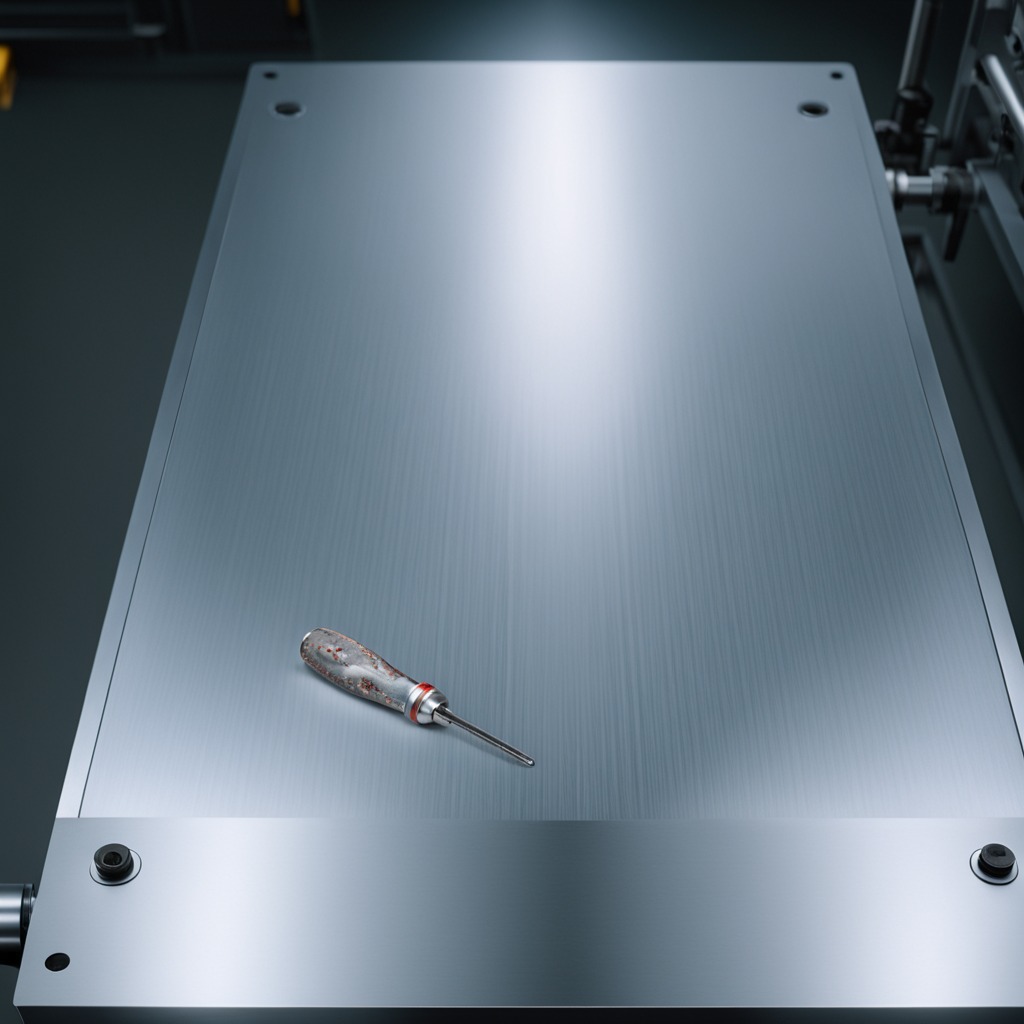
A screwdriver is lying on the metal table in a machine shop under fluorescent lights.